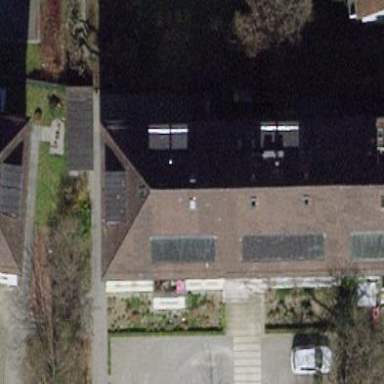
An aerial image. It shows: Building with tile roof.